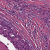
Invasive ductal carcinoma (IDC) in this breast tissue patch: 1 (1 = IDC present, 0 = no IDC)